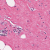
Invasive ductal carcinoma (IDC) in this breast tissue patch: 0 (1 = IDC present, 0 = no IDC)